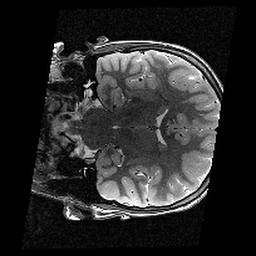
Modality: T2w
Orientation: coronal
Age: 12
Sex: male
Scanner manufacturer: siemens
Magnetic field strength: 3 T
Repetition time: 9.23 s
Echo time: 0.067 s